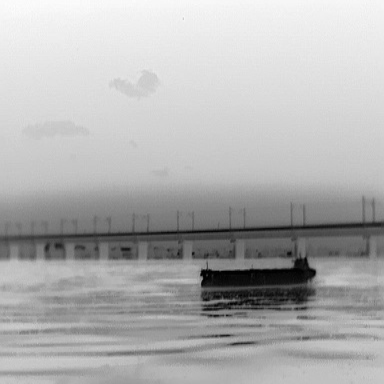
There is a liner in the infrared image.